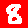
Digit: 8